Field crop: maize
Growth stage: 2
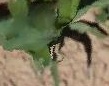
Species: maize